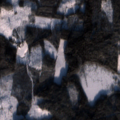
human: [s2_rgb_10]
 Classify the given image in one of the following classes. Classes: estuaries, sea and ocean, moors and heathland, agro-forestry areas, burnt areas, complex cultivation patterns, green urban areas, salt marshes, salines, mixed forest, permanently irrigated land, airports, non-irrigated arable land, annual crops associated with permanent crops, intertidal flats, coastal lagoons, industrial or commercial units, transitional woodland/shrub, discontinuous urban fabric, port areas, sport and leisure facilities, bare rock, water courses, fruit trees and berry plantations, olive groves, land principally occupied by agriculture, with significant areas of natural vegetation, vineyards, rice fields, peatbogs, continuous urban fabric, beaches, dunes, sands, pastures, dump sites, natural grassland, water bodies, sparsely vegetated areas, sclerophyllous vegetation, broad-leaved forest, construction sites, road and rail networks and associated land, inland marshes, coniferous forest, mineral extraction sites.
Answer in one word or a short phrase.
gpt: coniferous forest, mixed forest